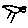
Label: bird